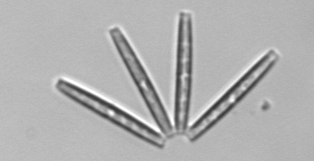
Label: Thalassionema